Question: I have the following dataframe and want to use 'altair' library in Python to plot my bar chart. However, I couldn't figure out how to expand the width of each bar (same as 'width=0.5' parameter in 'matplotlib').
'''
import pandas as pd
from altair import *
ls = [[ 1, 734], [ 2, 1705], [ 3, 2309],
[ 4, 2404], [ 5, 2022], [ 6, 1538],
[ 7, 1095], [ 8, 770], [ 9, 485],
[ 10, 312], [ 11, 237], [ 12, 153],
[ 13, 103], [ 14, 69], [ 15, 47],
[ 16, 39], [ 17, 43], [ 18, 28],
[ 19, 18]]
df = pd.DataFrame(ls, columns=['n_authors', 'n_posters'])
'''
Here is plotting function using 'altair'
'''
bar_chart = Chart(df).mark_bar().encode(
x=X('n_authors', title='Number of Authors in a Poster'),
y=Y('n_posters', title='Number of Posters'),
).configure_facet_cell(
strokeWidth=1.0,
height=200,
width=300
)
bar_chart.display()
'''
The plot looks like below from the script:

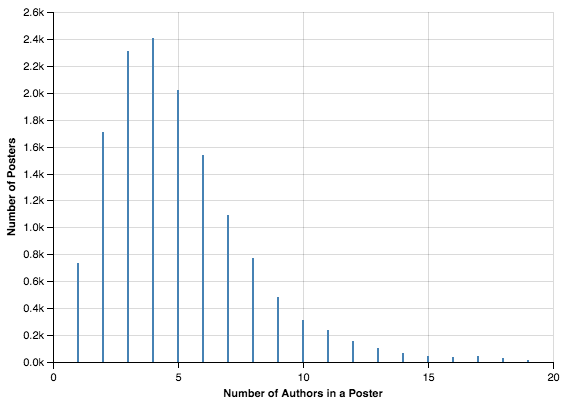
Answer: The answer of @Nipun doesn't work any more. After some experimenting, I could obtain the desired result with 'size' instead of 'barSize'. (I only tested it in Jupyter Lab.)
'''
from pandas import *
from altair import *
ls = [[ 1, 734], [ 2, 1705], [ 3, 2309],
[ 4, 2404], [ 5, 2022], [ 6, 1538],
[ 7, 1095], [ 8, 770], [ 9, 485],]
df = DataFrame(ls, columns=['X', 'Y'])
Chart(df).mark_bar(size=20).encode(x='X', y='Y')
'''